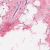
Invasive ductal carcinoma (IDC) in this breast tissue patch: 0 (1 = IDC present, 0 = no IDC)